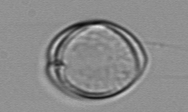
Label: Prorocentrum